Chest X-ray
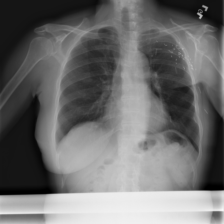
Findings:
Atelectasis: negative
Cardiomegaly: negative
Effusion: negative
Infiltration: negative
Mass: negative
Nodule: negative
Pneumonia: negative
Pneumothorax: negative
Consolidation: negative
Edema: negative
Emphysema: negative
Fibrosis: negative
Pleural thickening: negative
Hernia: negative